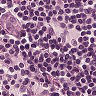
Metastatic tissue present: no